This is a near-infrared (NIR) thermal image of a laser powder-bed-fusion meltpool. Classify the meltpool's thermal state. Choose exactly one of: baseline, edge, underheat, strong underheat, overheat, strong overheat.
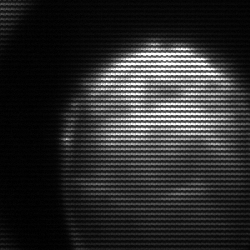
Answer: edge